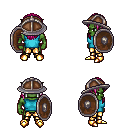
a pixel art fantasy rpg character, male body template, orc, green skin, teal sleeveless shirt, gold greaves, pink long hairstyle, chain helm, bracelets, gold boots, shield, four views (front, back, left, right), 2x2 character sprite sheet, small pixel art, hard edges, no anti-aliasing